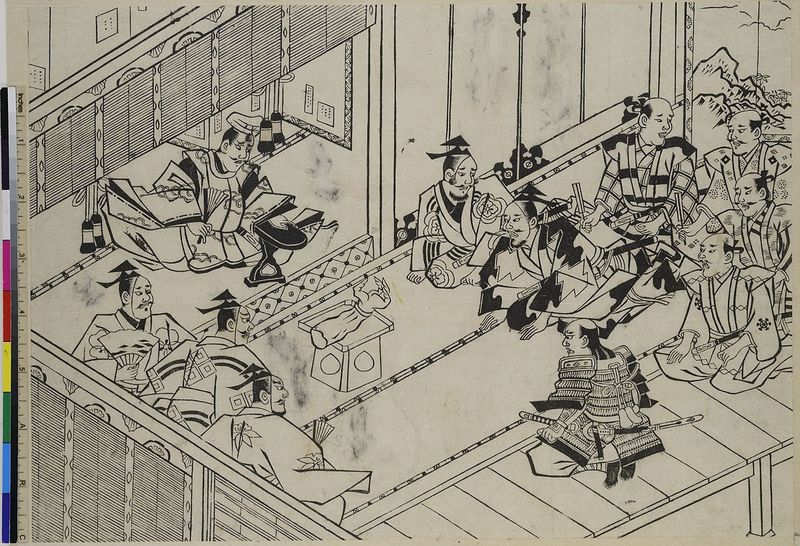
Titel: Shutendoji, Blatt 3
Künstler: Hishikawa Moronobu
Standort: Hamburg
Institution: Museum für Kunst und Gewerbe Hamburg
Schlagwörter: hand, arm, holzschnitt, druckgraphik, druckgrafik, mythologie, gestalten, fabelwesen, zeit, ungeheuer, monster, sagen, fabeltier, fabeltiere, zwitterwesen, monstrum, edo, reproduktionen, druckerzeugnisse, dämon, märchen, oni